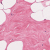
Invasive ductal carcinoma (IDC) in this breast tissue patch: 0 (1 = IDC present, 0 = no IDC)